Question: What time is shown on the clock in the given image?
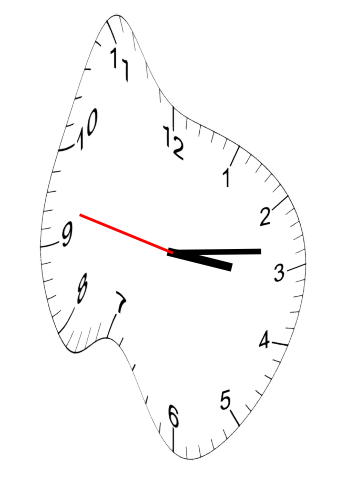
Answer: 03:13:47